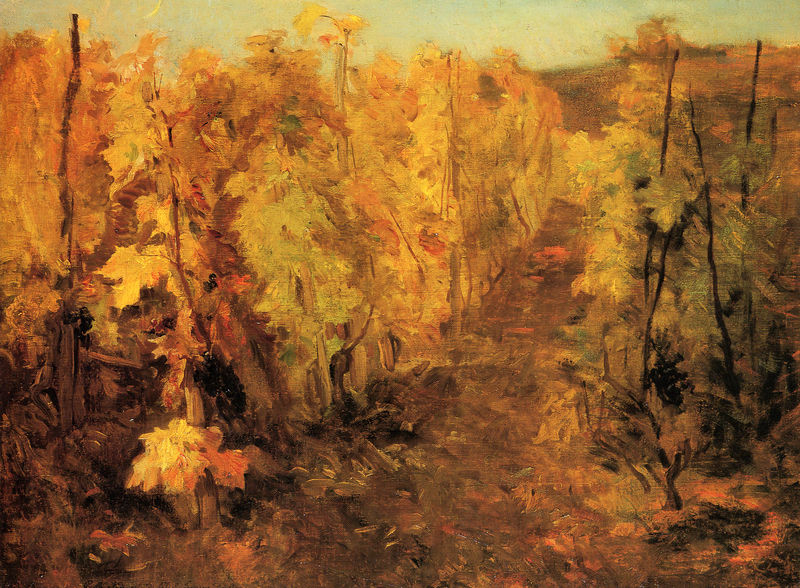
Titel: La vigne, Weinreben
Künstler: Charles François Daubigny
Standort: Birmingham (West Midlands)
Institution: Birmingham Museum and Art Gallery
Schlagwörter: baum, berg, blau, blätter, dunkel, gemälde, himmel, laub, schatten, weiß, baumstämme, bäume, gelb, grob, grün, impressionismus, landschaft, ocker, äste, abend, braun, bunt, grau, hell, holz, licht, orange, schwarz, strasse, türkis, rot, weg, zaun, beige, expressionismus, malerei, bild, öl, ast, baumstamm, erde, feld, ferne, horizont, hügel, natur, stamm, zweige, busch, büsche, pastos, pfad, sonne, sträucher, boden, gold, blatt, pflanze, pflanzen, rosa, wald, anhöhe, chaos, ranken, schnell, acker, ernte, trocken, abstrakt, farbe, sonnenuntergang, herbst, hügellandschaft, oliv, tannen, wein, duktus, aufgang, hoch, striche, kornfeld, schneise, leuchten, impression, unscharf, eingang, herbstlandschaft, lichtung, tanne, pinsel, pinselstrich, verschwommen, wurzeln, buschwerk, geäst, waldboden, laubbäume, hain, pinselstriche, ahorn, slevogt, weinlaub, gesträuch, planzen, leuchtend, golden, färbung, gülden, rebe, reben, weinranken, weinstock, waldweg, waldlandschaft, schwar, brennend, farbenspiel, lese, weinlese, max, weinberg, weinstöcke, winzer, farbstriche, kastanien, rebstöcke, grüm, herbstfarben, waldpfad, angedeutet, himmele, wingert, verfärbung, gtrün, pflanzung, postos, indian summer, flammend, wie brennend, leicht grün